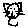
Label: cat